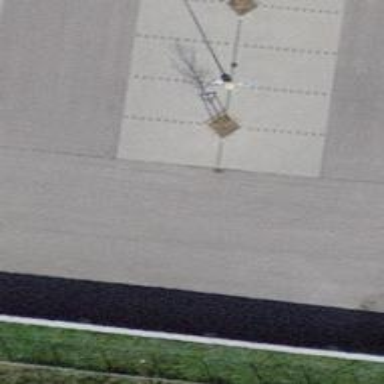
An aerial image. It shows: Urban tree with broadleaved evergreen leaves.